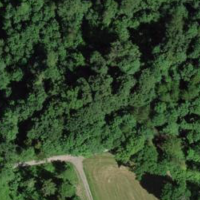
EUNIS habitat code: 41
Species observed at this site:
Sambucus nigra